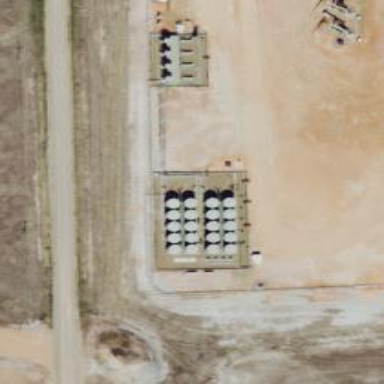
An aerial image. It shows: Storage tank that is man-made.